Interaction volume radius: 10 \u00c5
Interaction volume height: 20 \u00c5
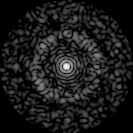
Disorder parameter: 0.8316